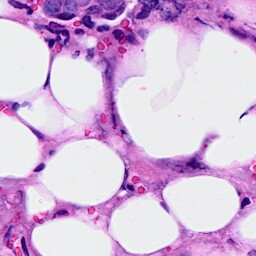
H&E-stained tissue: Breast